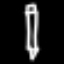
Label: pencil